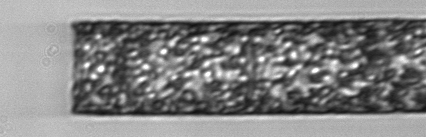
Label: Guinardia_flaccida